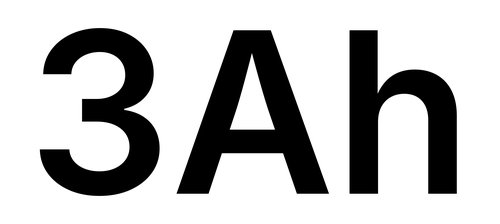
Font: Inter_SemiBold